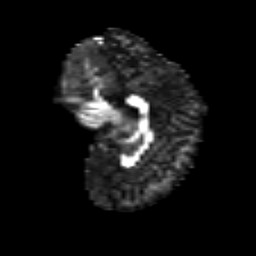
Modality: FA
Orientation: sagittal
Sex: male
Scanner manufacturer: siemens
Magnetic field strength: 3 T
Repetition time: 5 s
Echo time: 0.071 s